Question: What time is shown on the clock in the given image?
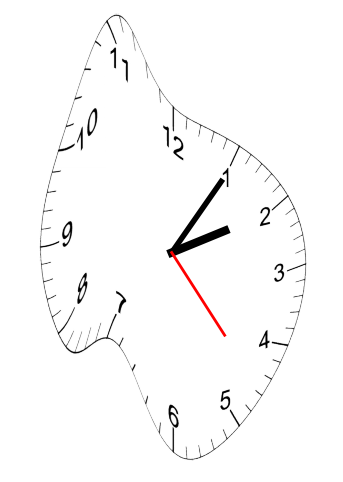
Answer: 02:05:23